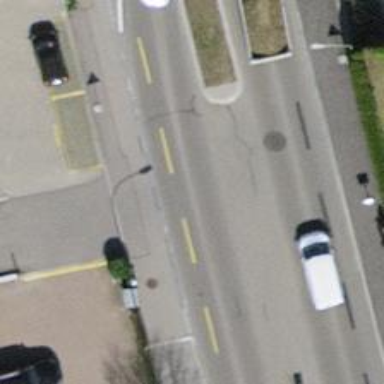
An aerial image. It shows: Unmarked crossing with traffic calming table.